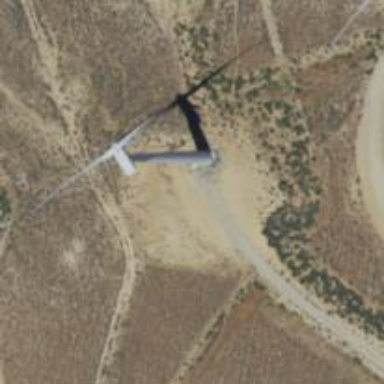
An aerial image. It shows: Wind generator using wind turbines of horizontal axis.